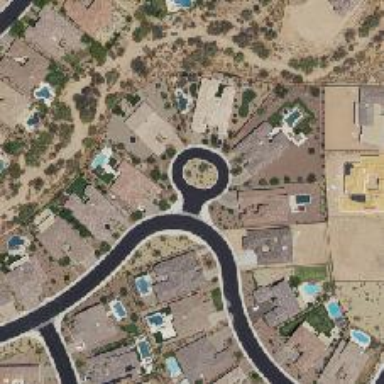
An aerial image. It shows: Residential road.